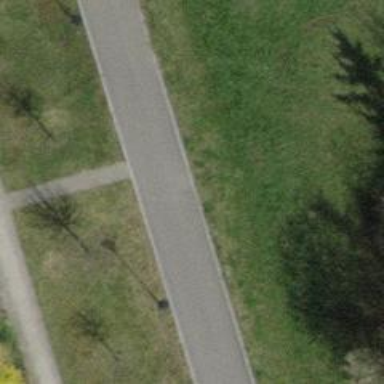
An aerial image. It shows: Footway surfaced with paving stones.